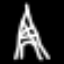
Label: The Eiffel Tower